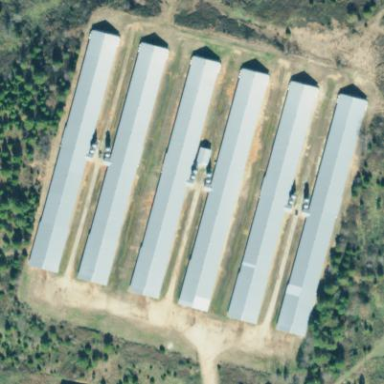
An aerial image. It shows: Poultry farmyard.